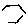
Label: hexagon